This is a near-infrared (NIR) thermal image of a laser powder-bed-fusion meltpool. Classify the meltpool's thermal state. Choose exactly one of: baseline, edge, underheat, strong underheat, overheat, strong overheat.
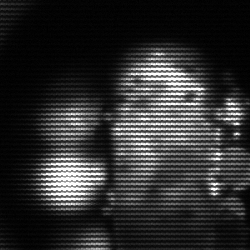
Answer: strong underheat